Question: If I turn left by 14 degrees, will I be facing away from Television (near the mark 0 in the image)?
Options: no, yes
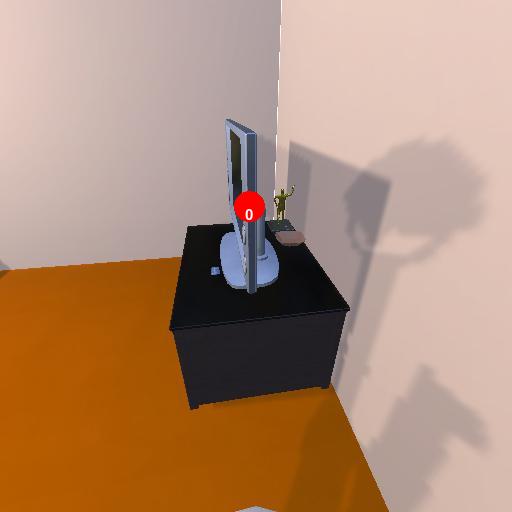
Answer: no